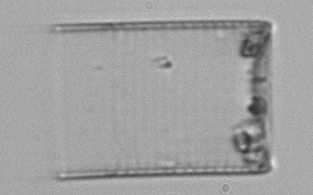
Label: Guinardia_flaccida